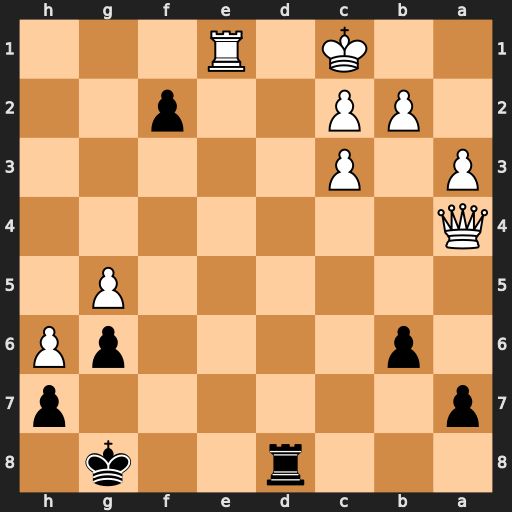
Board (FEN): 3r2k1/p6p/1p4pP/6P1/Q7/P1P5/1PP2p2/2K1R3
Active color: b
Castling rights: -
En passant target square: -
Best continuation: fxe1=Q#